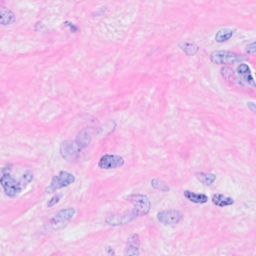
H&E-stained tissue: Breast